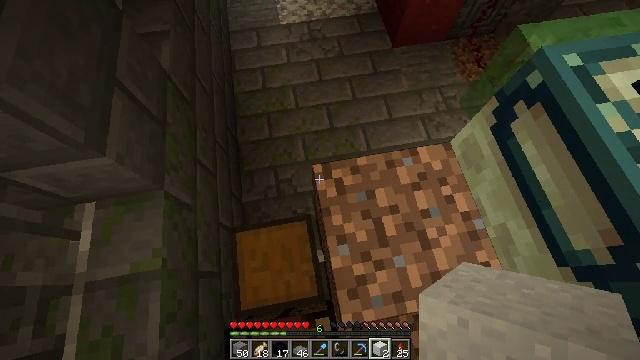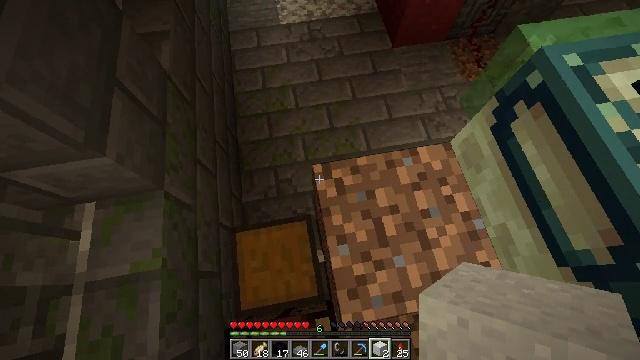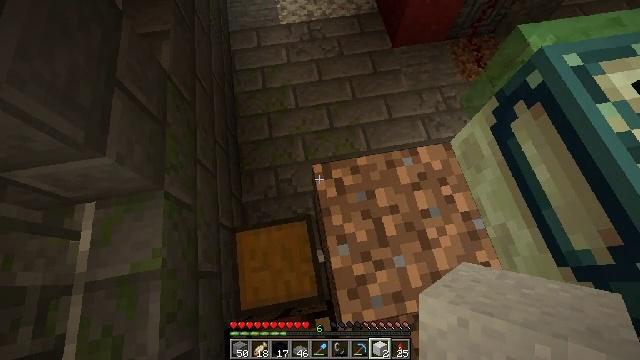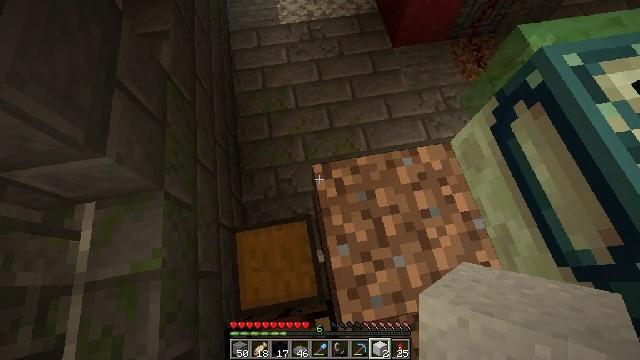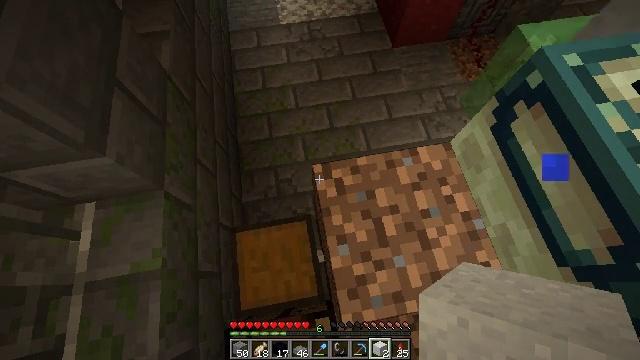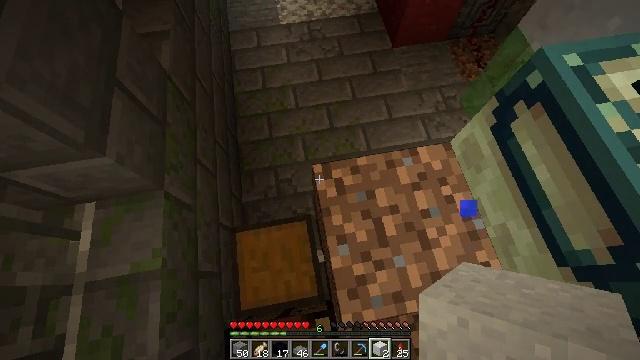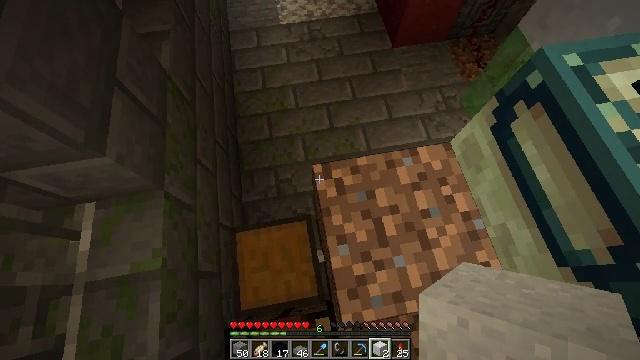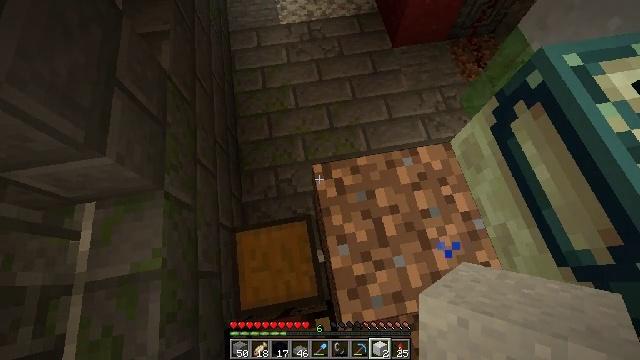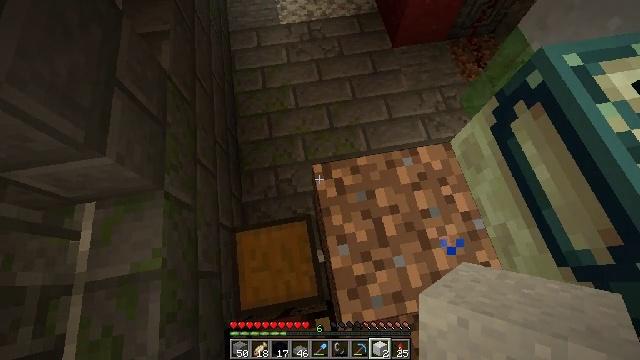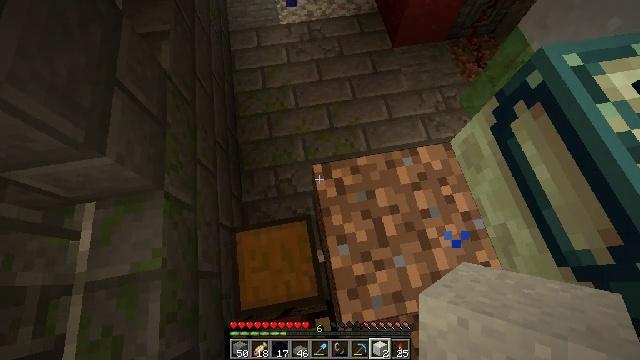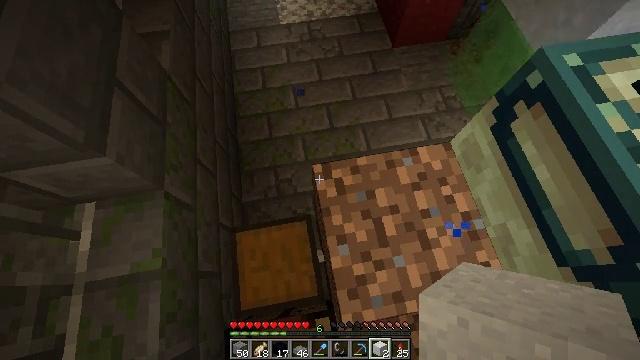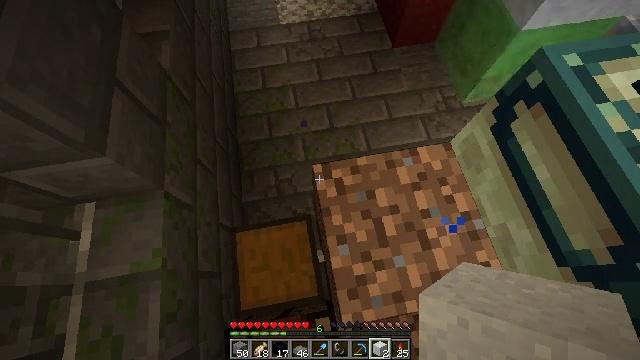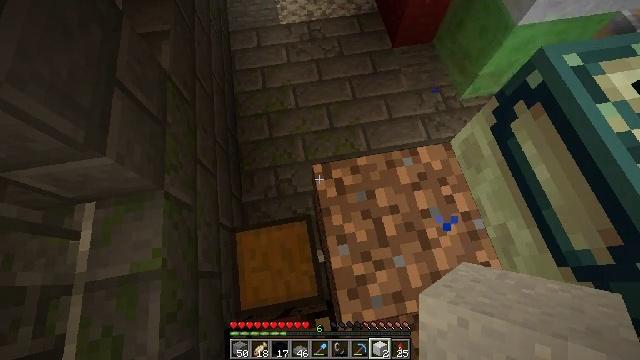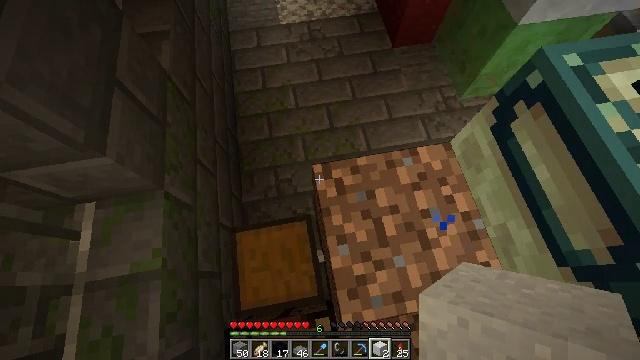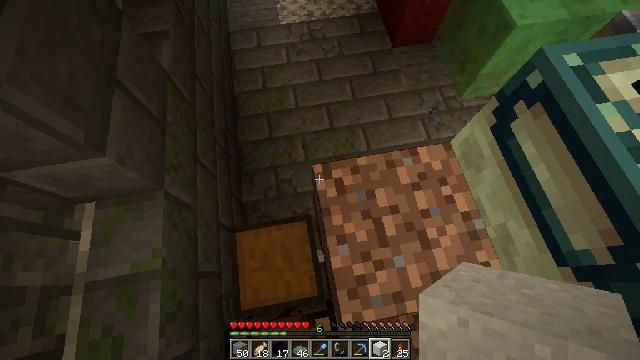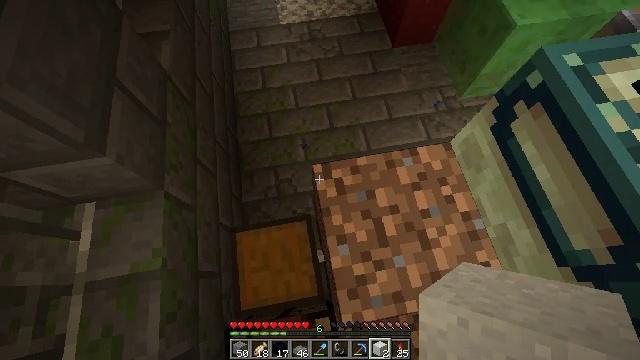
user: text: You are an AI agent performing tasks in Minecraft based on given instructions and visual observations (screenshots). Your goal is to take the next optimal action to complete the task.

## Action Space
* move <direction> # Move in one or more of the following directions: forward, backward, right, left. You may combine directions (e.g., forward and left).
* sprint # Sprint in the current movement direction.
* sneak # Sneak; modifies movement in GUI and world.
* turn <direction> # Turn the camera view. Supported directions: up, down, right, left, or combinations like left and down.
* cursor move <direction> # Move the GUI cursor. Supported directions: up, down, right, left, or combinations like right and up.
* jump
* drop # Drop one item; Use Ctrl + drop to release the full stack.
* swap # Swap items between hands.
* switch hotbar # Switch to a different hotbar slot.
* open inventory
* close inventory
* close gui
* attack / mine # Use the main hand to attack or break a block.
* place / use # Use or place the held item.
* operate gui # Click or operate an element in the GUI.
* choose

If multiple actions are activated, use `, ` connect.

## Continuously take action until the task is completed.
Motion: motion action
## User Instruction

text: Mine white concrete powder.
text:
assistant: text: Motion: no_op
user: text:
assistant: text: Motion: no_op
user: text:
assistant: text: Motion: no_op
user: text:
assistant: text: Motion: no_op
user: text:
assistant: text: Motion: no_op
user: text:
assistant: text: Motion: no_op
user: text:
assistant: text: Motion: no_op
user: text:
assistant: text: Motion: no_op
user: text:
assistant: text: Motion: no_op
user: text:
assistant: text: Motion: no_op
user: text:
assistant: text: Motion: no_op
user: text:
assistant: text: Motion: no_op
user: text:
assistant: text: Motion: no_op
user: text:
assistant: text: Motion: no_op
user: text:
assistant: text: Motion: no_op
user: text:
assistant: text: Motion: no_op
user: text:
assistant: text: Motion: no_op
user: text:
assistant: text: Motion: no_op
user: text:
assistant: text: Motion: no_op
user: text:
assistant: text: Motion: no_op
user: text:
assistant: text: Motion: no_op
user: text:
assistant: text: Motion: no_op
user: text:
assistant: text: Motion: no_op
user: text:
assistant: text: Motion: no_op
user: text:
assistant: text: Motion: no_op
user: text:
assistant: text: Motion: no_op
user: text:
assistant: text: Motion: no_op
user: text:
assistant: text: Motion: no_op
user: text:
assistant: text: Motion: no_op
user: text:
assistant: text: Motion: turn right and up